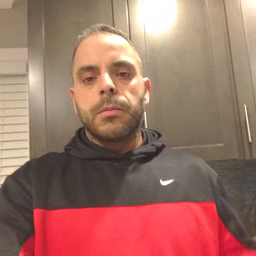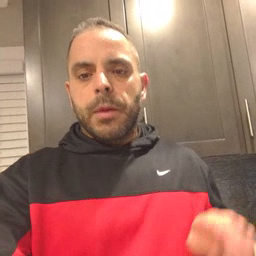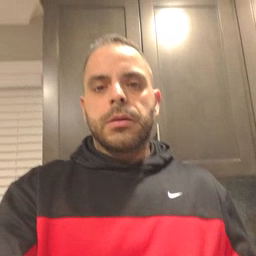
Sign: puppy